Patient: sex F, age 48
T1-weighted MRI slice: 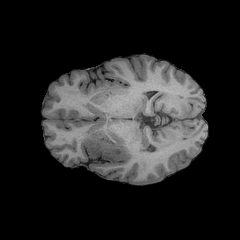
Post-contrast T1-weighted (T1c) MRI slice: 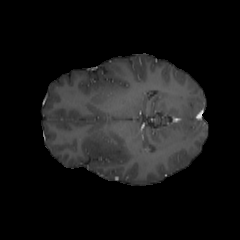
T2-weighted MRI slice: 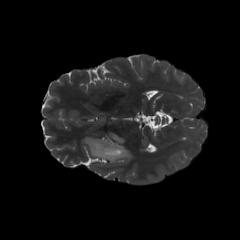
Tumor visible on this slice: yes
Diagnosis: Astrocytoma, IDH-mutant
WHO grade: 2